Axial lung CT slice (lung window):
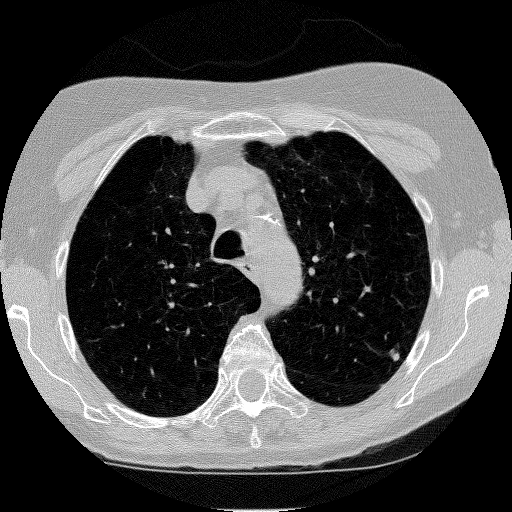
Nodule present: yes
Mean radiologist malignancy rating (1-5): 3.25